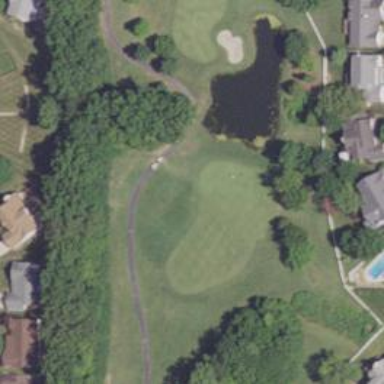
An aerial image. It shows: View of golf hole.